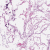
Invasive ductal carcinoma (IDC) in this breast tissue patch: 0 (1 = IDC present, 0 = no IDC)